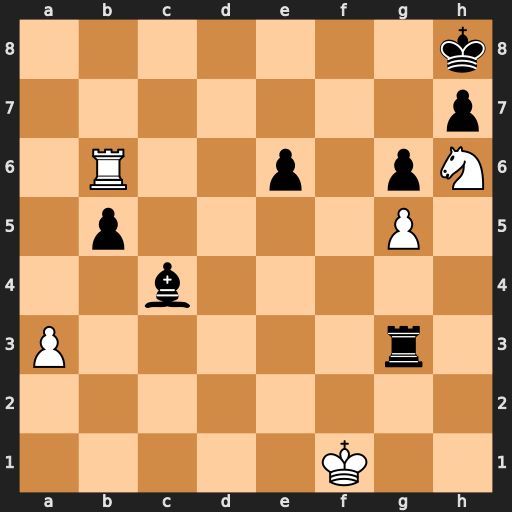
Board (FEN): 7k/7p/1R2p1pN/1p4P1/2b5/P5r1/8/5K2
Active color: w
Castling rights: -
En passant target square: -
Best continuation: Kf2 Rxg5 Nf7+ Kg7 Nxg5